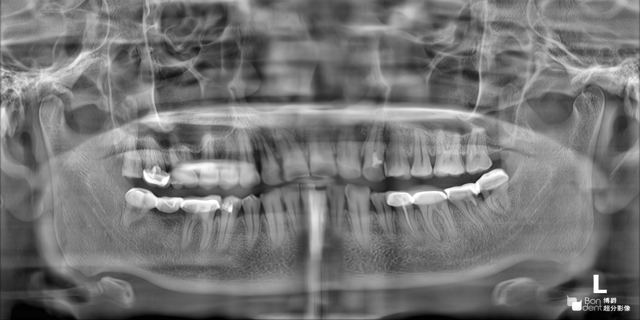
adult